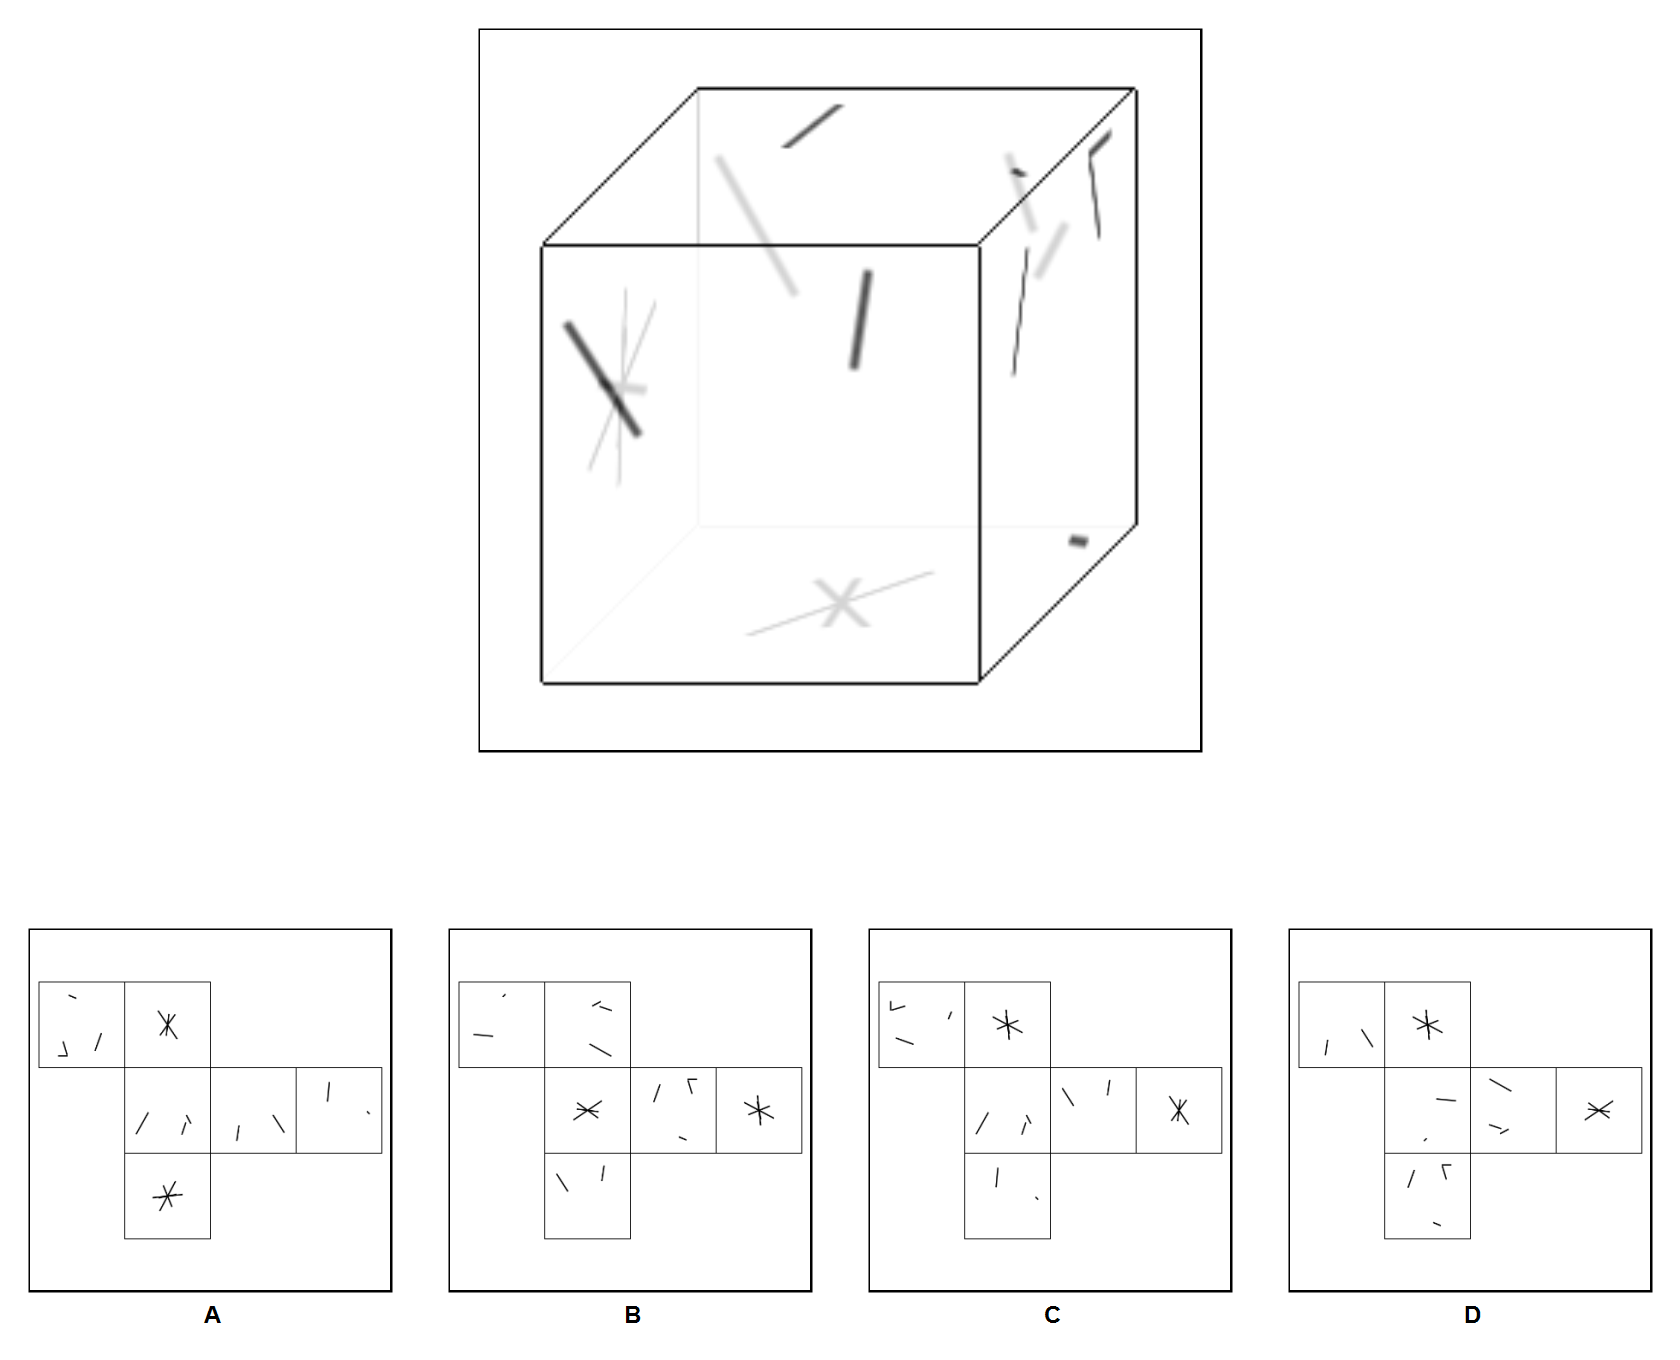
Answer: D